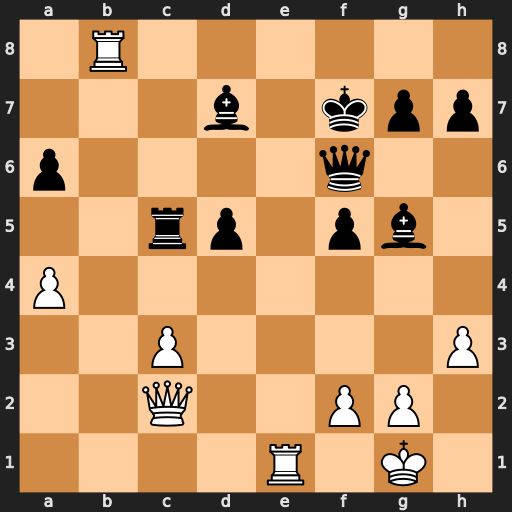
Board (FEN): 1R6/3b1kpp/p4q2/2rp1pb1/P7/2P4P/2Q2PP1/4R1K1
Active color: w
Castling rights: -
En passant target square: -
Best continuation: Rb7 Kg6 Rxd7